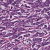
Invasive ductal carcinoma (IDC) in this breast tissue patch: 1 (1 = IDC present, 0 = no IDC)